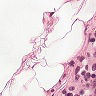
Metastatic tissue present: no